Field crop: maize
Growth stage: 1
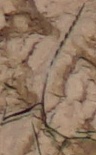
Species: lolium